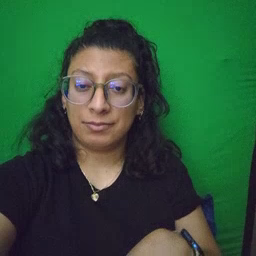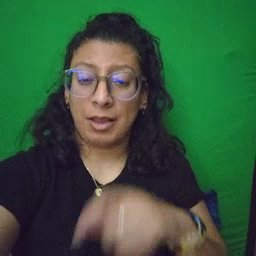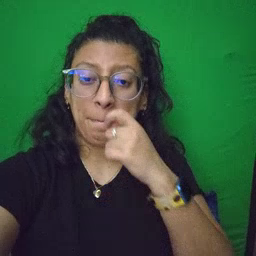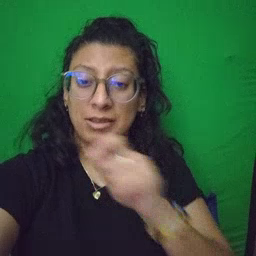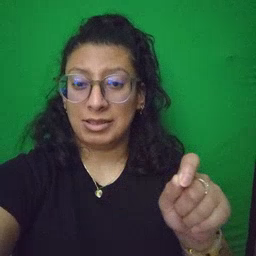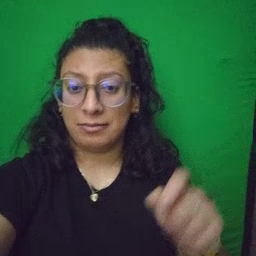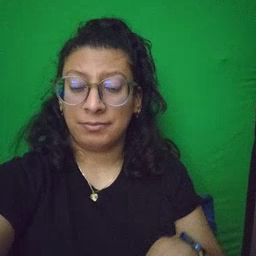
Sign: pencil